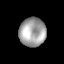
Tissue: lung
Cell type: Others
Senescence score: 0.2307
Nuclear area (px): 738
Mean DAPI intensity: 163.977